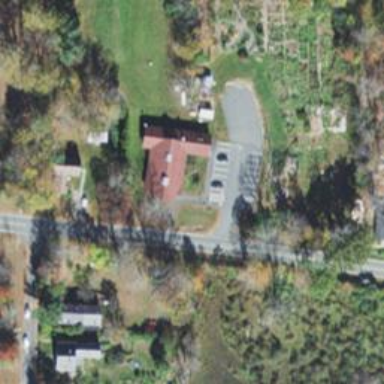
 leisure land intended for communal use."